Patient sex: M
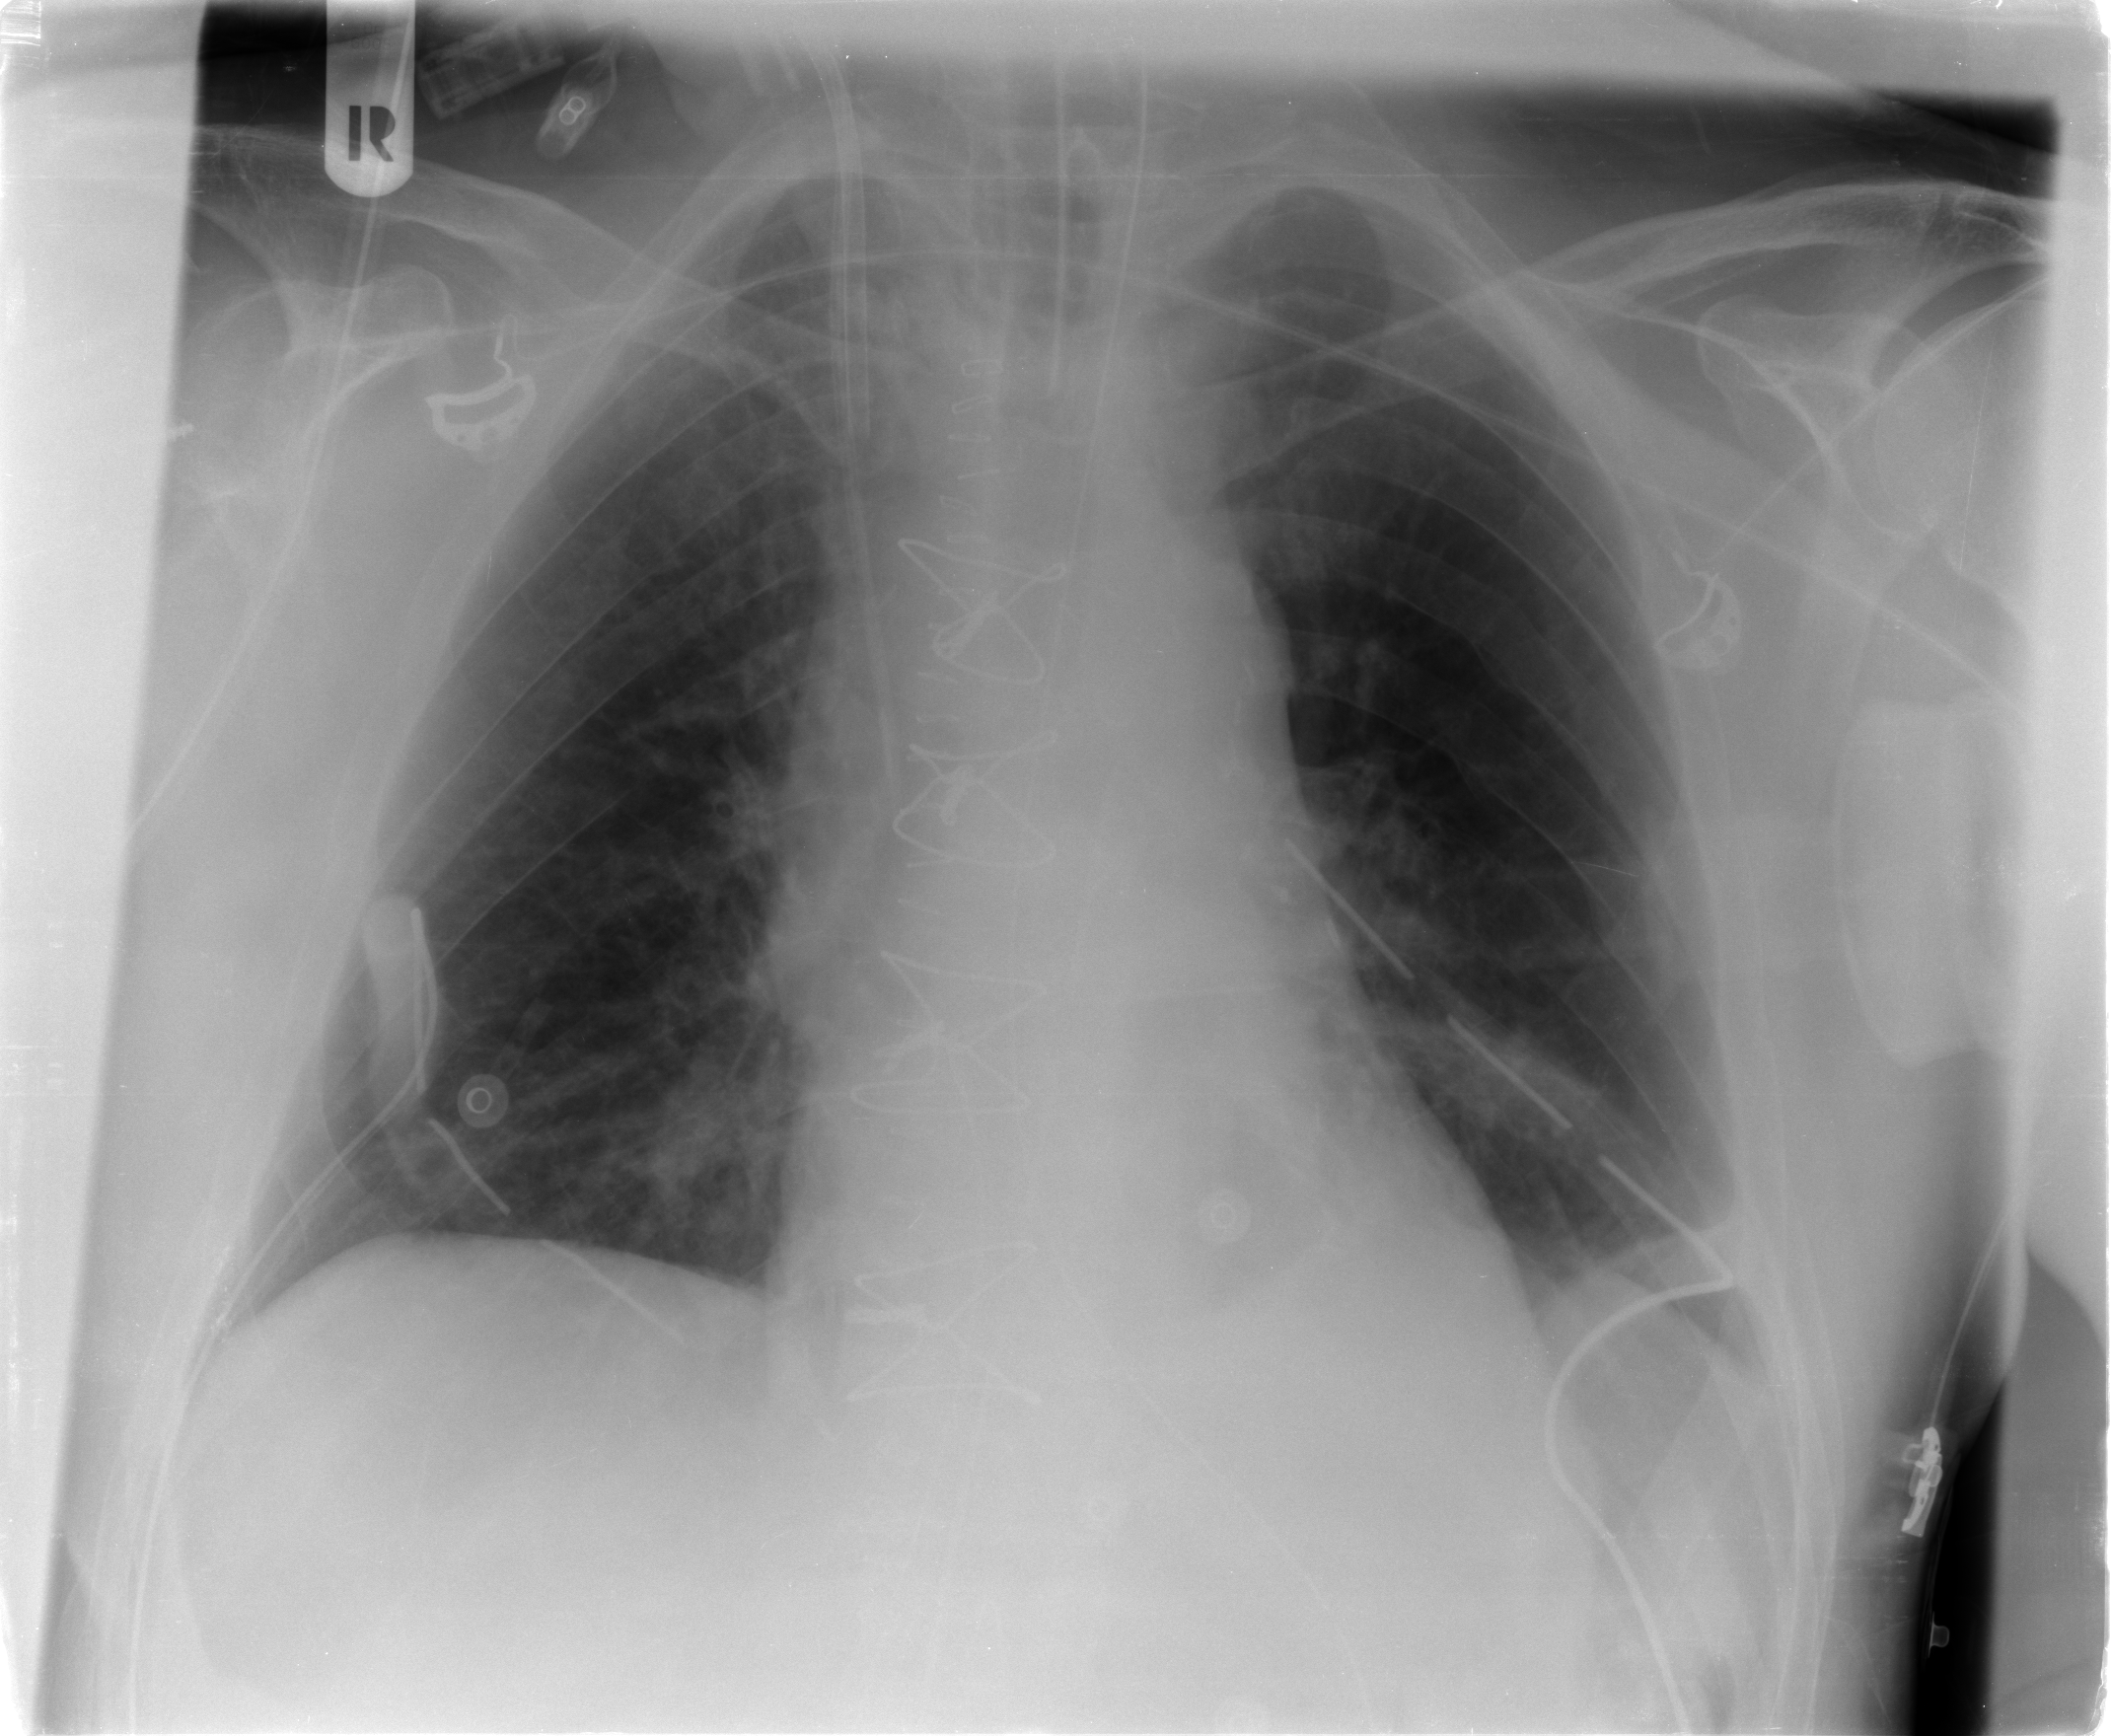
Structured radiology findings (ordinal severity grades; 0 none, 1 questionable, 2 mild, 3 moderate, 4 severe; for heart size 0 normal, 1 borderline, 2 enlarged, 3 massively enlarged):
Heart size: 0
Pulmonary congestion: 1
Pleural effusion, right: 0
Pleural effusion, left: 0
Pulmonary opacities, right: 0
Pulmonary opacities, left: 0
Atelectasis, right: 1
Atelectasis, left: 1